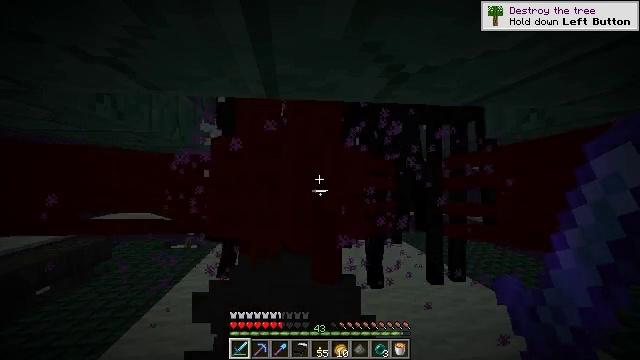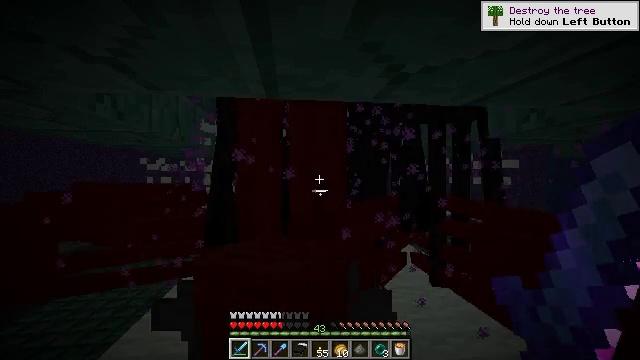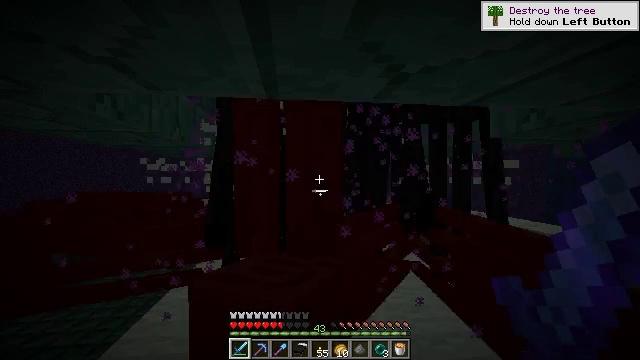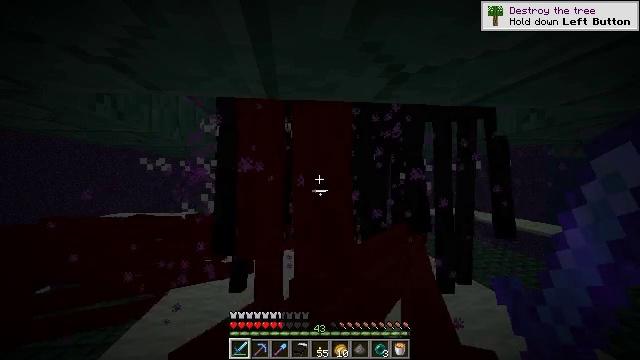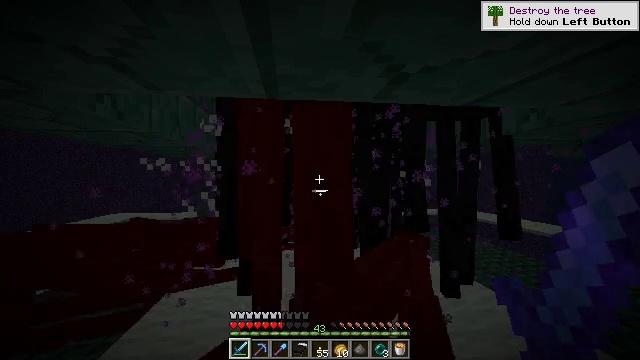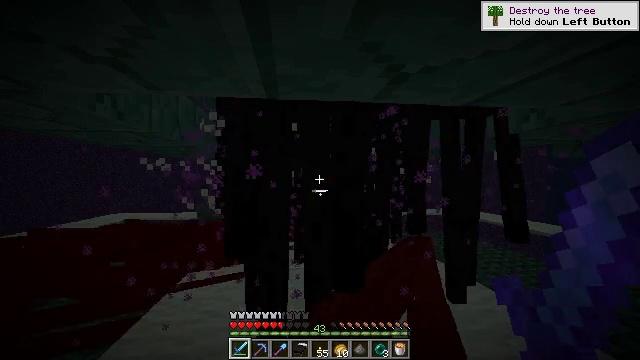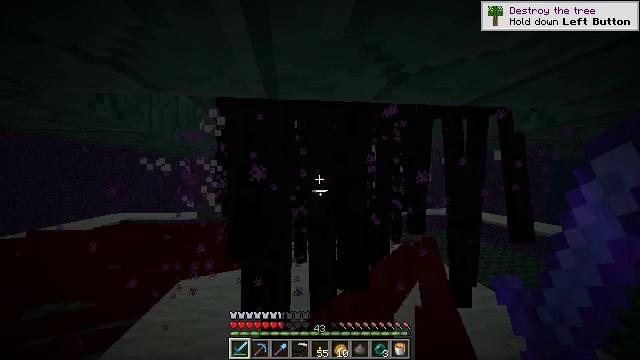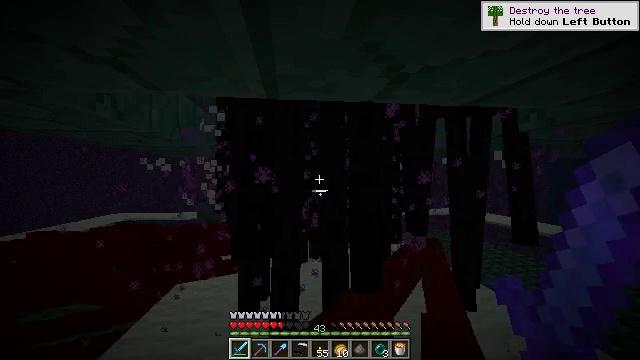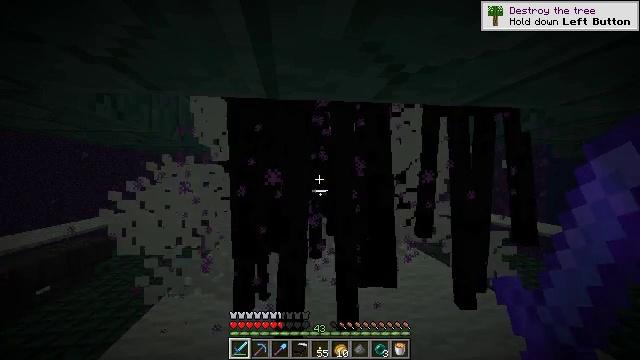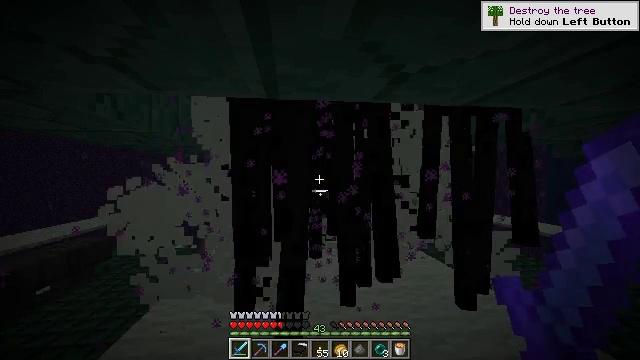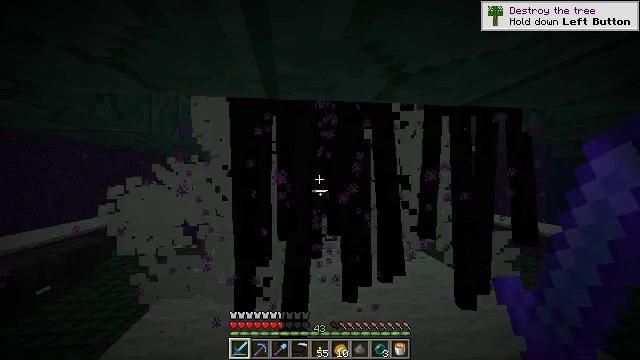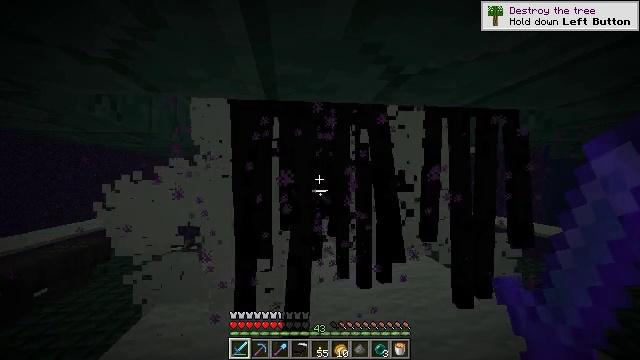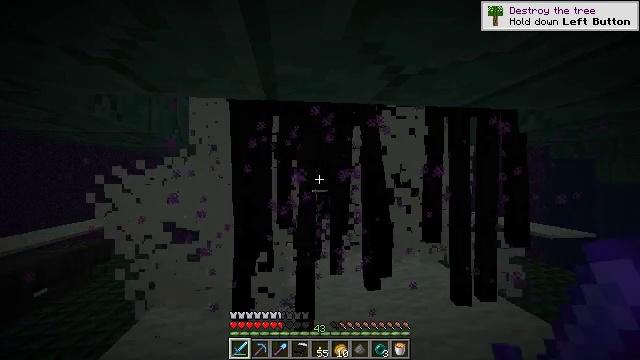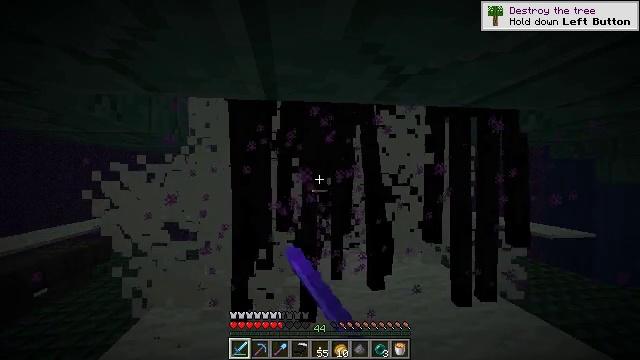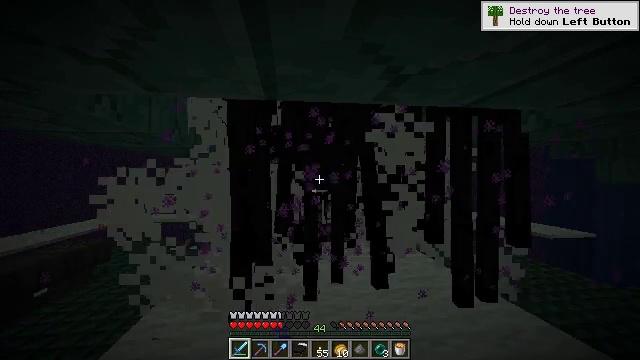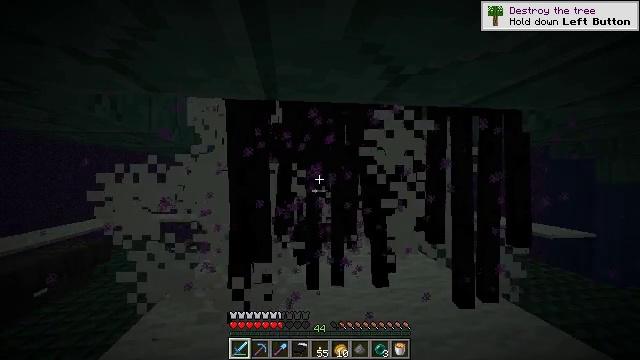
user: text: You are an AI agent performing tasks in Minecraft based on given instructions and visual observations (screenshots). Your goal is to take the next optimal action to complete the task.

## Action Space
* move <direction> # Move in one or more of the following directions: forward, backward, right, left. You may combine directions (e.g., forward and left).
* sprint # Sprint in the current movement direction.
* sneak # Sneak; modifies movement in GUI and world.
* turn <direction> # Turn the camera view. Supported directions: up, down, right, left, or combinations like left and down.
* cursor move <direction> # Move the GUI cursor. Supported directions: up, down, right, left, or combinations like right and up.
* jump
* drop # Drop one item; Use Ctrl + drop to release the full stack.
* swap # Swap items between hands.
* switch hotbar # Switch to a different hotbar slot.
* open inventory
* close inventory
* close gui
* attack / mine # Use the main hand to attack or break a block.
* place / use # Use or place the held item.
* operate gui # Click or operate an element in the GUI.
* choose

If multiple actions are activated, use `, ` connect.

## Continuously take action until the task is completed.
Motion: motion action
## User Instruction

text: Kill an enderman.
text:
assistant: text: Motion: no_op
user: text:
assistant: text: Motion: no_op
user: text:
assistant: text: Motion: no_op
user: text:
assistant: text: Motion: no_op
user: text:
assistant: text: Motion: no_op
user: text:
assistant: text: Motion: no_op
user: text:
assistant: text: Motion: no_op
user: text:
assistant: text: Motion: no_op
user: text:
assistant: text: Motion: no_op
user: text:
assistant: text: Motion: no_op
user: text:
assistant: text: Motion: no_op
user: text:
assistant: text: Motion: attack / mine
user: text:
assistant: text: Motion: attack / mine
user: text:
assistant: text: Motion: attack / mine
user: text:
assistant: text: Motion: attack / mine
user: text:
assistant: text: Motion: attack / mine
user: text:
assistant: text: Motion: no_op